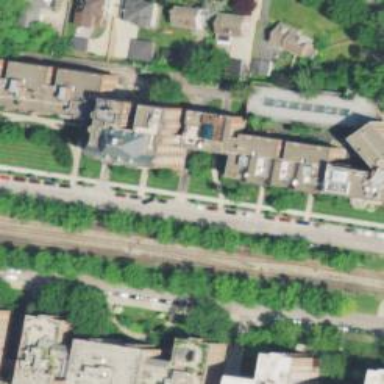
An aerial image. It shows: Light rail siding with electrified contact line.